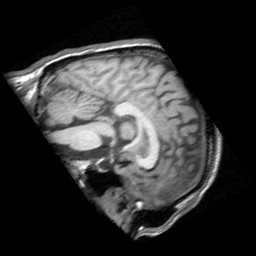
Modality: T1w
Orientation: sagittal
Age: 31